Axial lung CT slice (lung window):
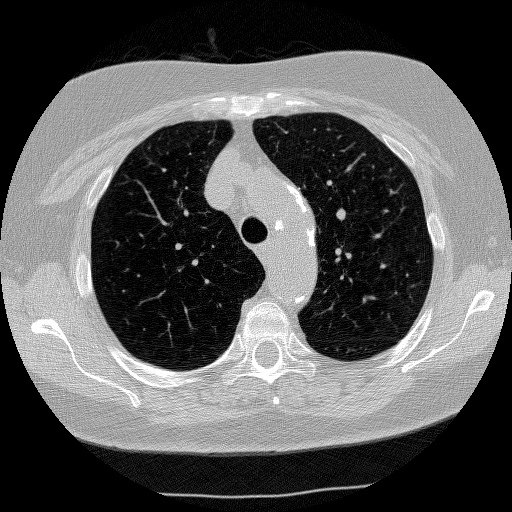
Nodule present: no